Field crop: tomato
Growth stage: 1
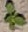
Species: solanum